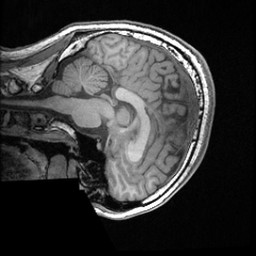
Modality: T1w
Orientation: sagittal
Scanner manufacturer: ge
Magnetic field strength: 3 T
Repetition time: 0.008572 s
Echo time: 0.003384 s